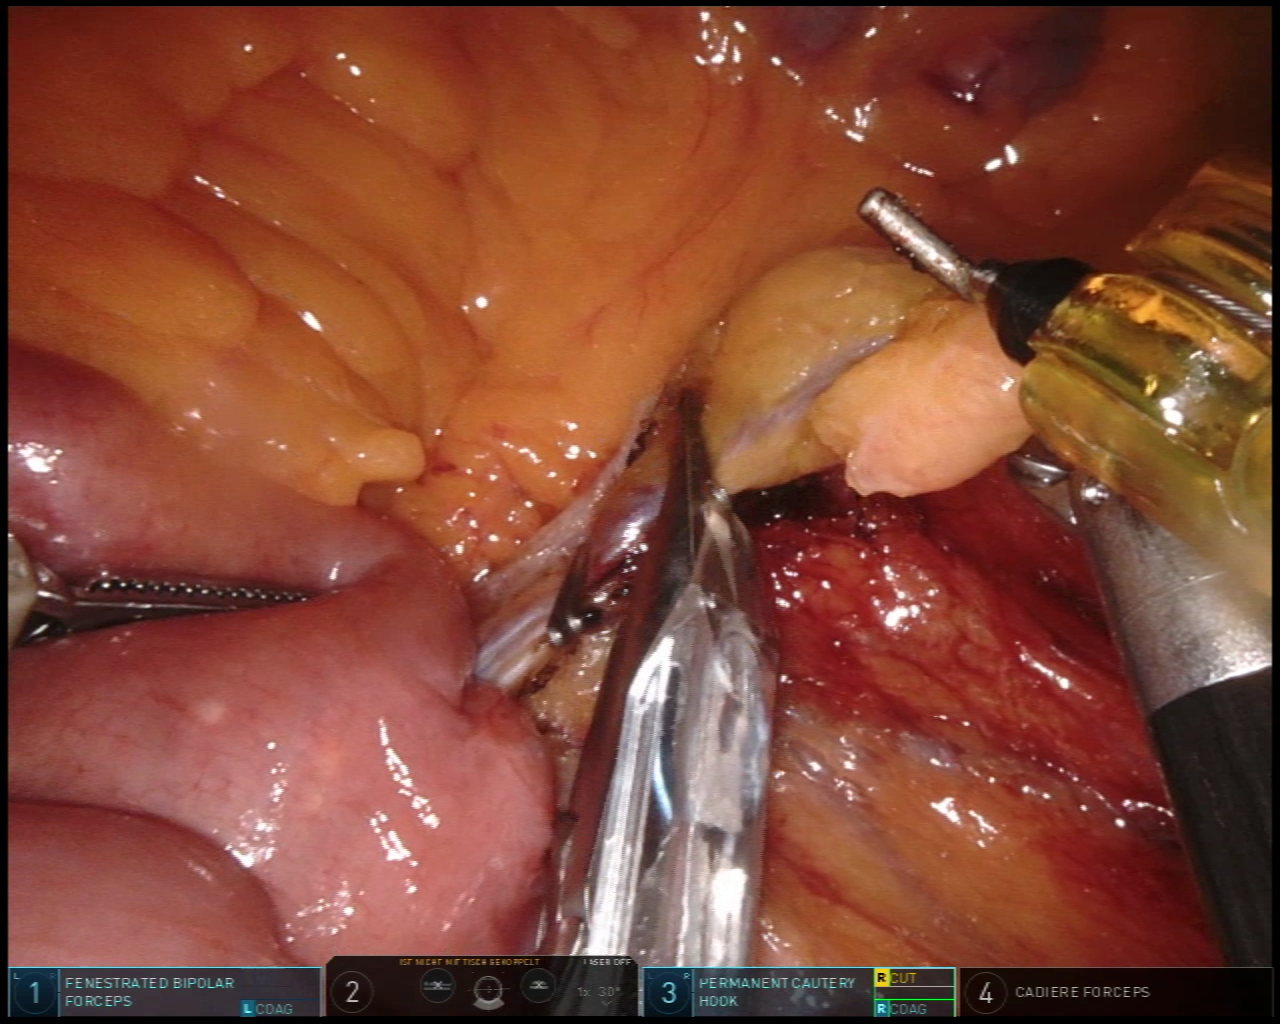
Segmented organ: small_intestine
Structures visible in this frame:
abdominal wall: no
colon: yes
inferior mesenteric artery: no
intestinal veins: yes
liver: no
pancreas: no
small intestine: yes
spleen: no
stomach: no
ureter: no
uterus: no
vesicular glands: no